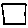
Label: square